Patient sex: M
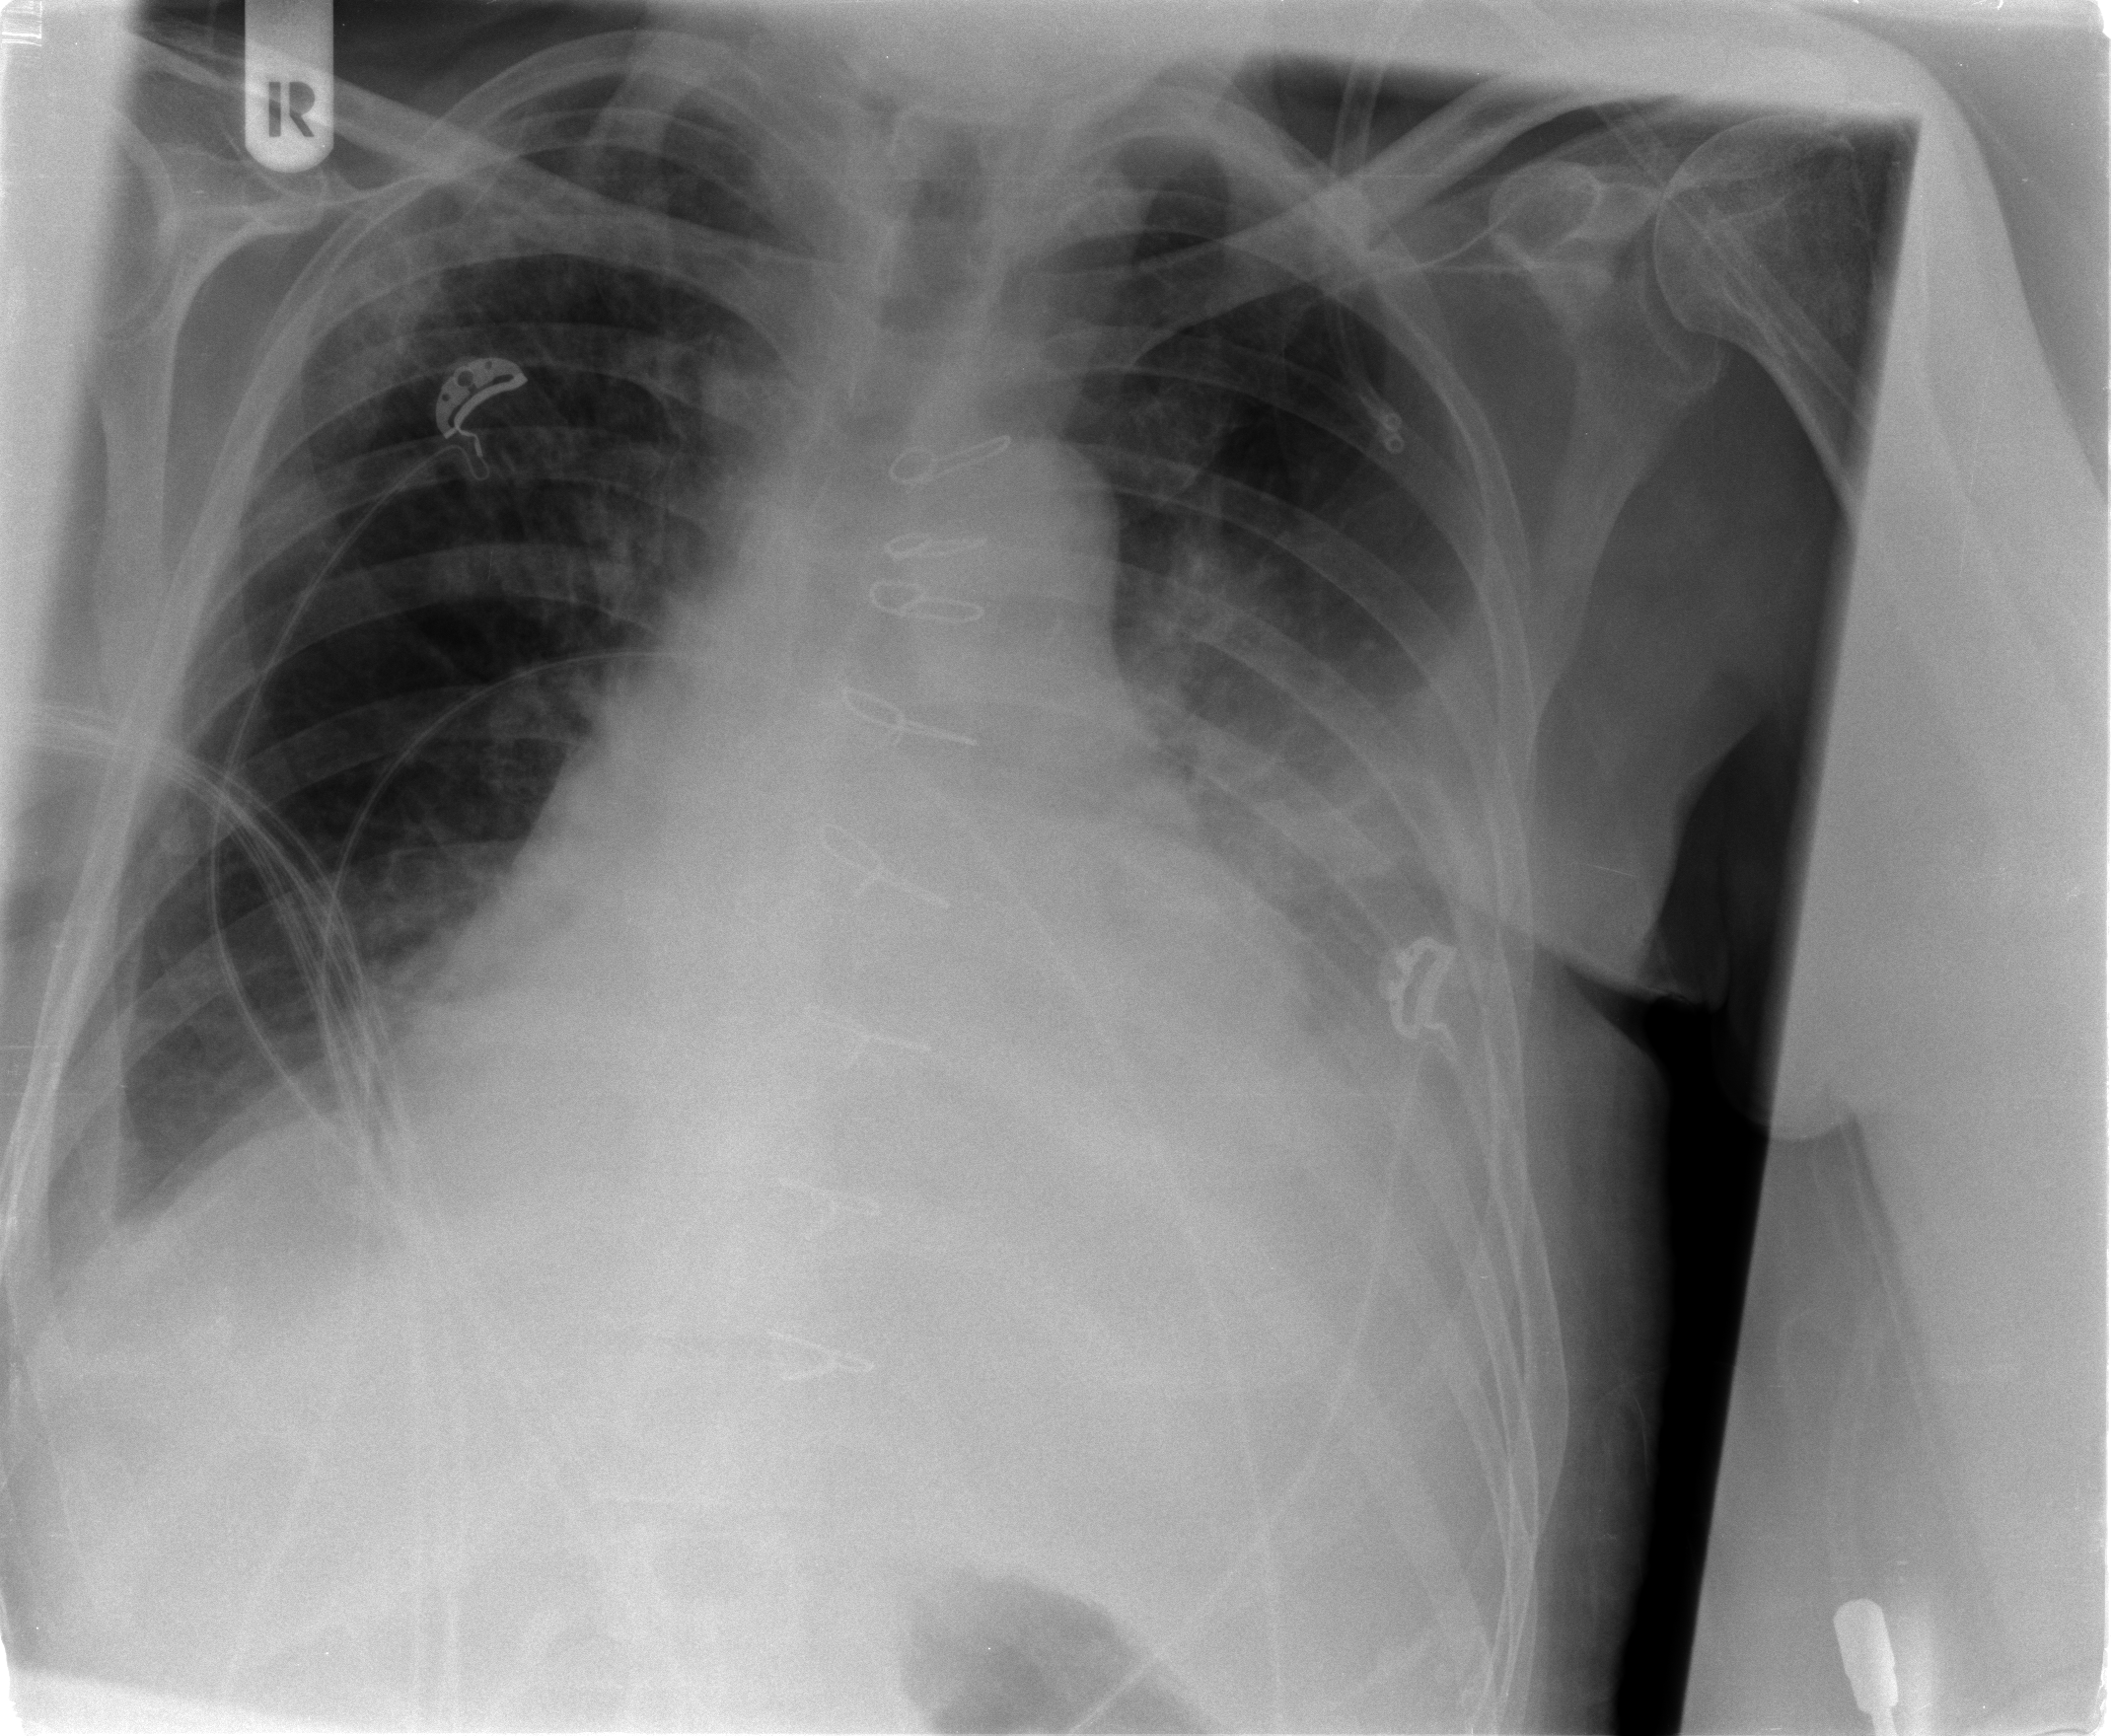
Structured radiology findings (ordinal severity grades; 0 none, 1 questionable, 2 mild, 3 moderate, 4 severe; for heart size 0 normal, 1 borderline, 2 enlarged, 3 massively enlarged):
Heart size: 3
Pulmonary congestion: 3
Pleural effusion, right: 2
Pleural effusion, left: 3
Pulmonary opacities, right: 0
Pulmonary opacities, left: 0
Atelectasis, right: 2
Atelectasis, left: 2